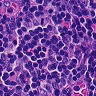
Metastatic tissue present: no